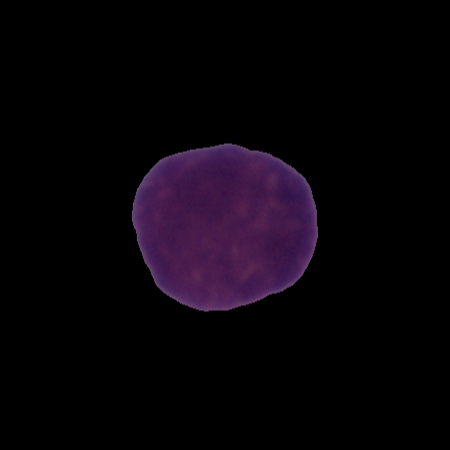
Label: healthy